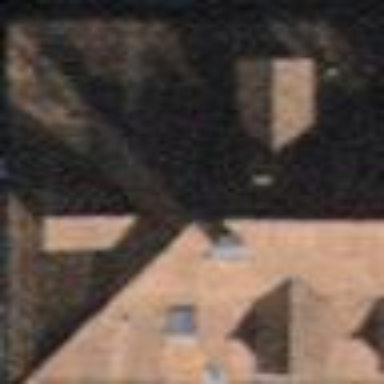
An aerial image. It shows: The roof of the building is hipped in shape.